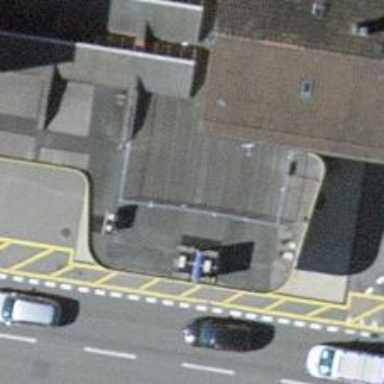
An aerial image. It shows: Fuel station.